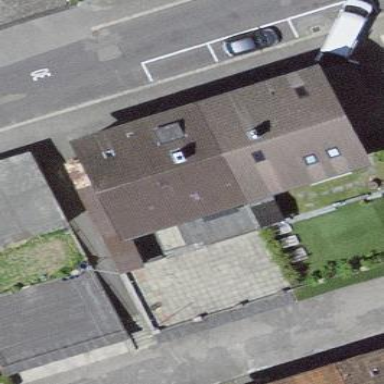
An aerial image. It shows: Residential building with flat roof.